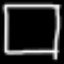
Label: square